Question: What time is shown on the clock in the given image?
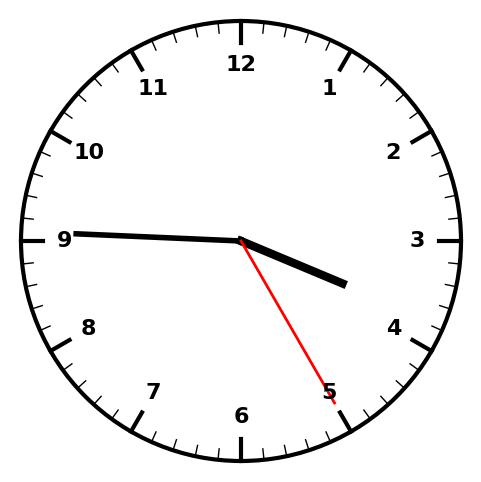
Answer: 03:45:25